Question:
In 2002, Thanksgiving was on the 28th of November. So two working days before Monday, Dec 2nd should be Wednesday Nov 27th.
But
'''
WORKDAY(A1,-2) Where the cell A1 has the value 12/2/2002 stored
gives me 11/28/2002
'''
Is there a command or option that keeps track of the days financial markets are closed in the US?
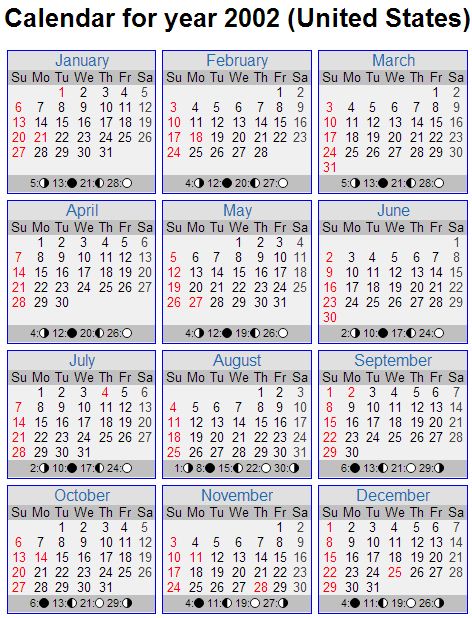
Answer: No, but <URL> can be modified to take account of days to exclude to suit.
Syntax is 'WORKDAY(start_date,days,holidays)'
> is an optional list of one or more dates to exclude from
the working calendar, such as state and federal holidays and floating
holidays. The list can be either a range of cells that contain the
dates or an array constant of the serial numbers that represent the
dates.